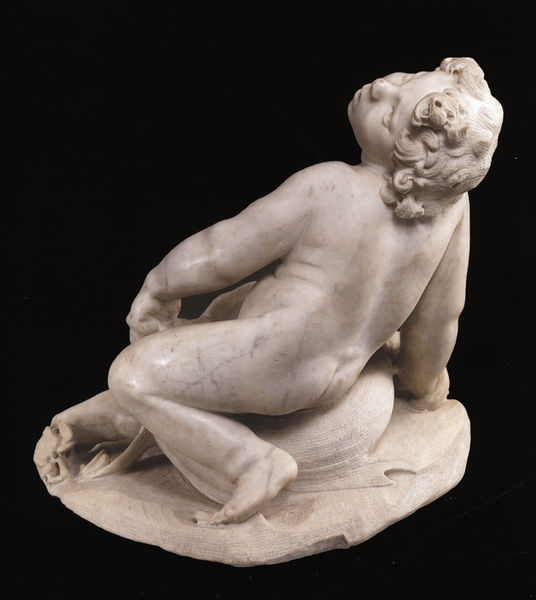
Titel: Putto mit Delphin
Künstler: Giovanni Lorenzo Bernini
Institution: Berlin, Staatliche Museen zu Berlin, Preußischer Kulturbesitz
Schlagwörter: akt, fuß, kopf, nackt, weiß, mädchen, grau, marmor, rücken, schwarz, stützen, szene, blick, tuch, arm, gesicht, stein, blicken, figur, haare, pose, sitzend, kind, locken, putte, skulptur, statue, beine, plastik, junge, zehen, knabe, untergrund, hinten, hocken, antik, halb, aufgestützt, mamor, nach hinten, juengling, ar.